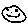
Label: smiley face